Question: In GDI+ and C#, I have created a Table using Graphics Path using AddRectangle and AddLine Methods

Now during my Mouse Move, I would like to resize/move this complete Table.
I can iterate over all Sub-Paths and re-calculate everything during mouse move, but I was wondering is there any method by which I can move or resize this complete Graphics Path in one Go.
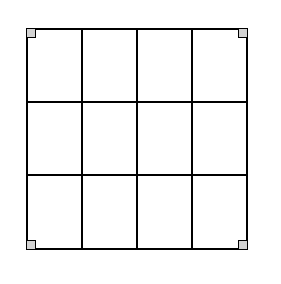
Answer: Well, there is GraphicsPath.Transform.
'''
Matrix m = new Matrix();
m.Scale(scaleX, scaleY, MatrixOrder.Append);
m.Translate(offsetX, offsetY, MatrixOrder.Append);
path.Transform(m);
'''
It's probably not good to transform a path too many times, though, given that GDI+ uses only single-precision floats. I'd suggest keeping an original path that you transform as needed.
Or you could edit the transform on a Graphics object before you draw, or rebuild your path before every draw. You'll get the same result however you do it. A transformed path isn't going to draw any faster than a new one, and the time it takes to build the path is probably negligible. So I'd guess that recalculating is simplest to write, and it has no disadvantage that I can think of.